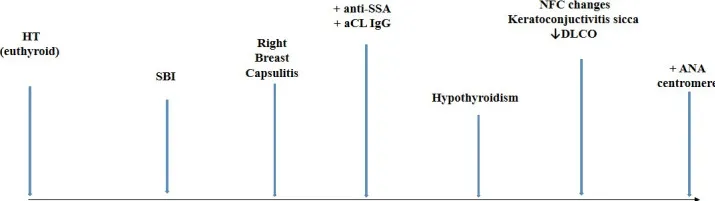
Timeline of the case report. HT, Hashimoto thyroiditis; SBI, silicone breast implant; aCL, anticardiolipin antibodies; NFC, nailfold capillaroscopy; DLCO, diffusing capacity of the lungs for carbon monoxide.
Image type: chart (chart)